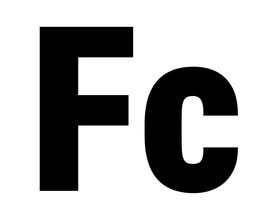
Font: Roboto_Condensed_Black